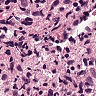
Metastatic tissue present: yes